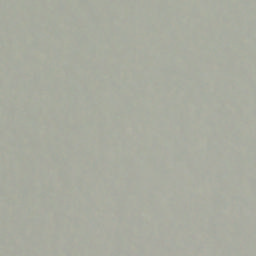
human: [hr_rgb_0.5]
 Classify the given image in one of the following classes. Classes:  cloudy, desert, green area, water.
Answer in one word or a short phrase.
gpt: cloudy